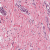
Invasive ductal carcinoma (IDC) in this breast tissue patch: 0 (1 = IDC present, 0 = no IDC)